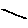
Label: line